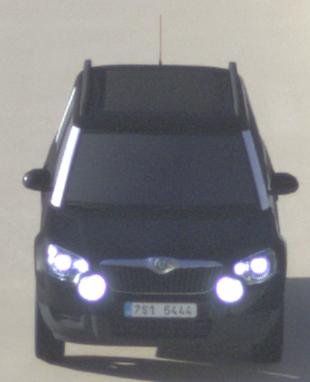
Make: Skoda
Model: Yeti 1.2 TSI
Detailed model: Yeti
Model produced from: 2009/11
Model produced until: 2011/10
Doors: 5
Color: black
Road condition: dry road
Daytime: sunrise or sunset
Contrast: high contrast